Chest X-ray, AP view. Patient: 67 years old, sex F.
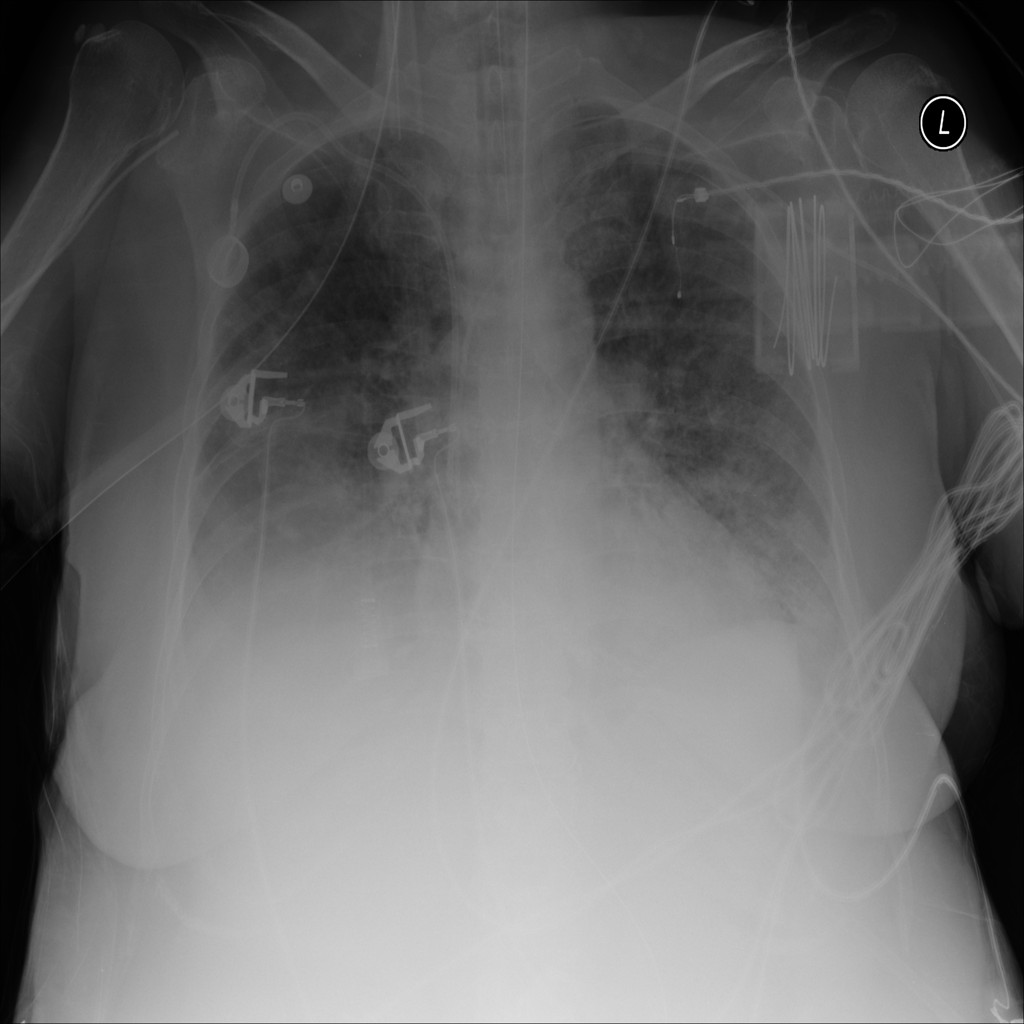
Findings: Infiltration